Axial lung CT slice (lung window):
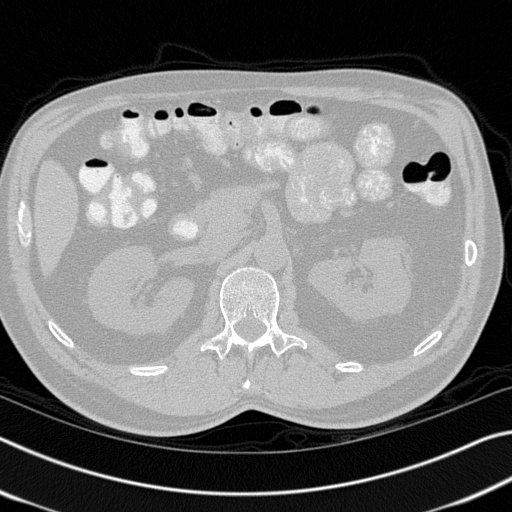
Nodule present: no